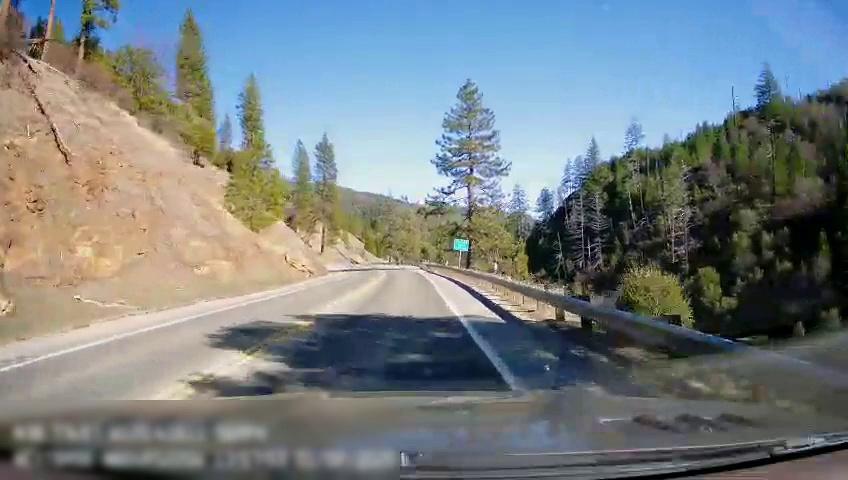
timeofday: Day
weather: Sunny
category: Drivable Space
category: Drivable Space
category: Lanes | Opposite Lane
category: Lanes | Current Lane
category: Lanes | Opposite Lane
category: Lanes | Current Lane
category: Traffic | Signs